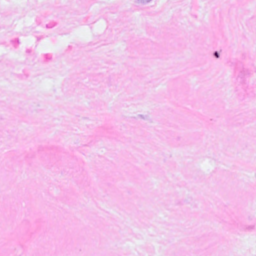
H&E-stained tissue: Breast